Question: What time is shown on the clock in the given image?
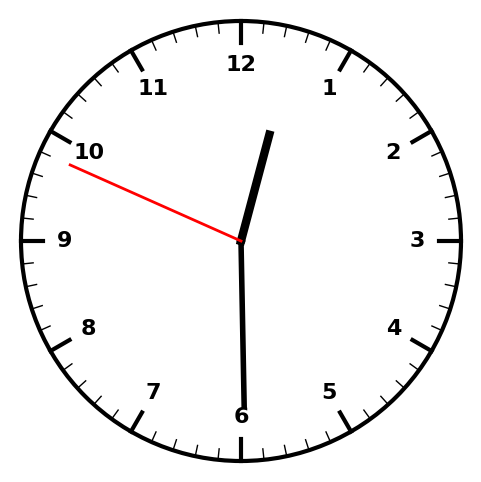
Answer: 12:29:49